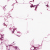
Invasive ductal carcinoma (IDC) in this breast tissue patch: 0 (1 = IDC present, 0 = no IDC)